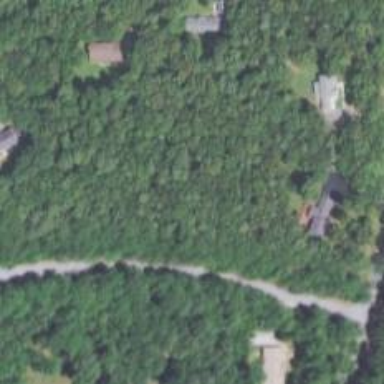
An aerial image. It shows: Driveway leading to service road.